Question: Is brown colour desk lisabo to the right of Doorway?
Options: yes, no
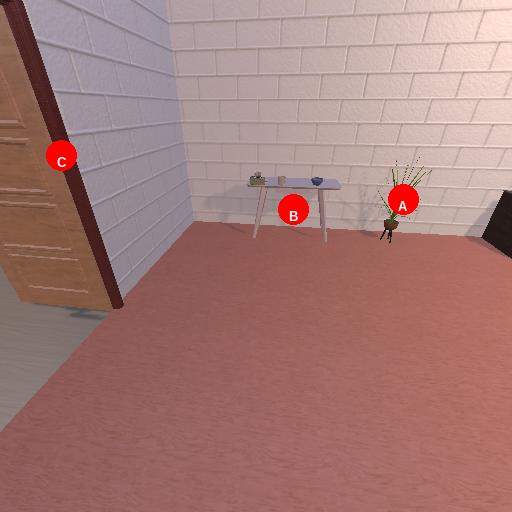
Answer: yes